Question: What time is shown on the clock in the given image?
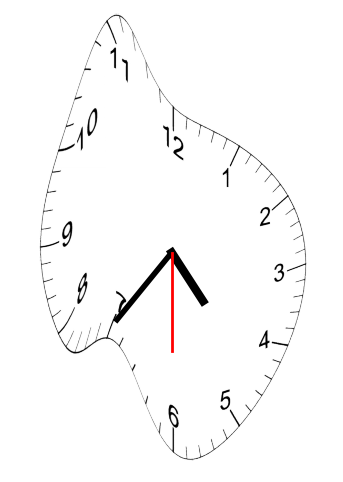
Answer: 04:35:30